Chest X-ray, AP view. Patient: 6 years old, sex F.
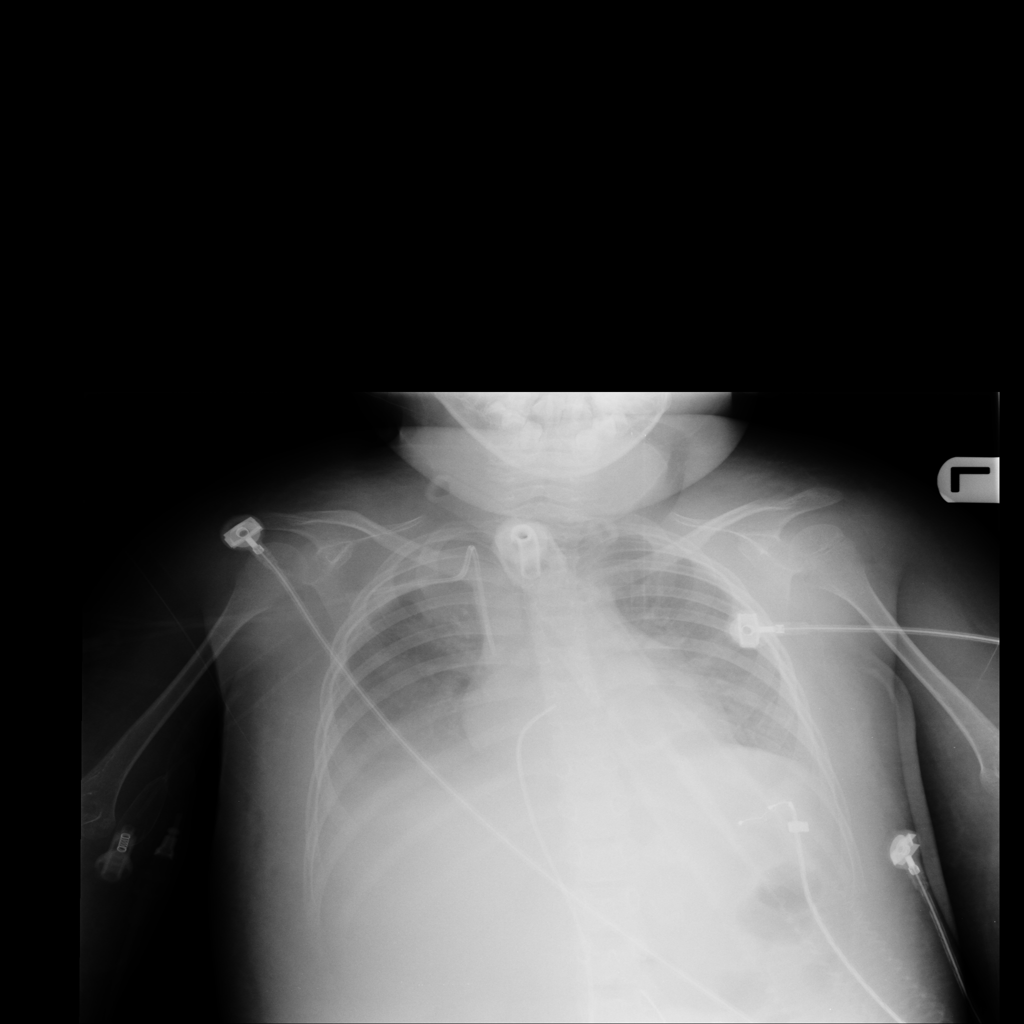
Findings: Infiltration